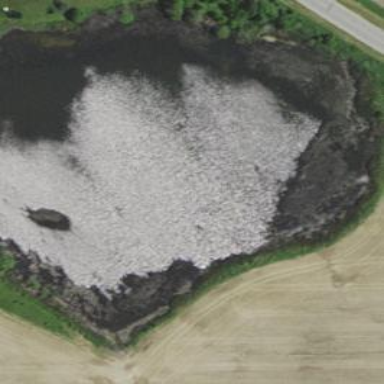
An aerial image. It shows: Pond surrounded by natural water.